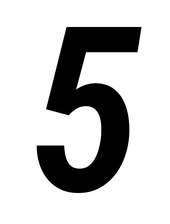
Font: Roboto-Italic_Condensed_SemiBold_Italic